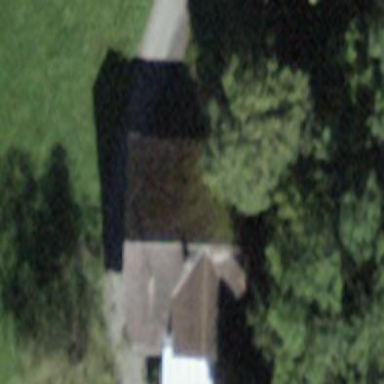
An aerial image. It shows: Residential building.